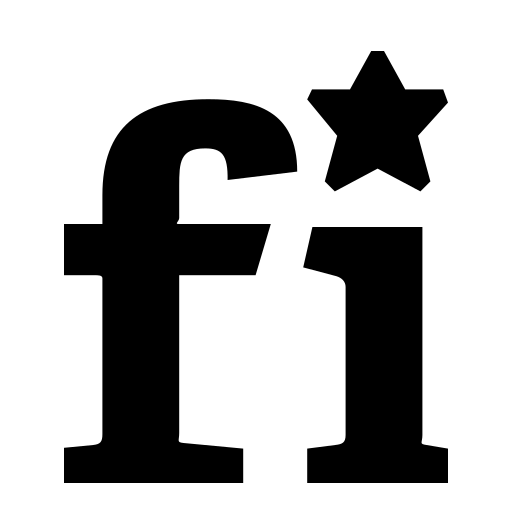
Tags: icon, FontAwesome, fa-icon, brand, fonticons, fi